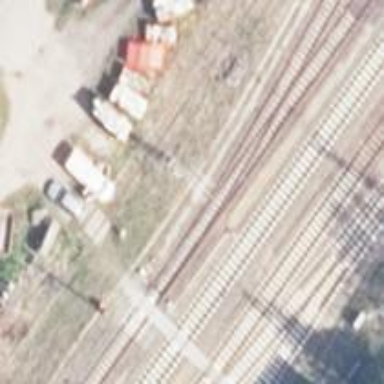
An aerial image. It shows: Railway switch.